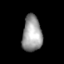
Tissue: skin
Cell type: Myeloid cells
Senescence score: 0.8464
Nuclear area (px): 688
Mean DAPI intensity: 155.157